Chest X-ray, AP view. Patient: 60 years old, sex M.
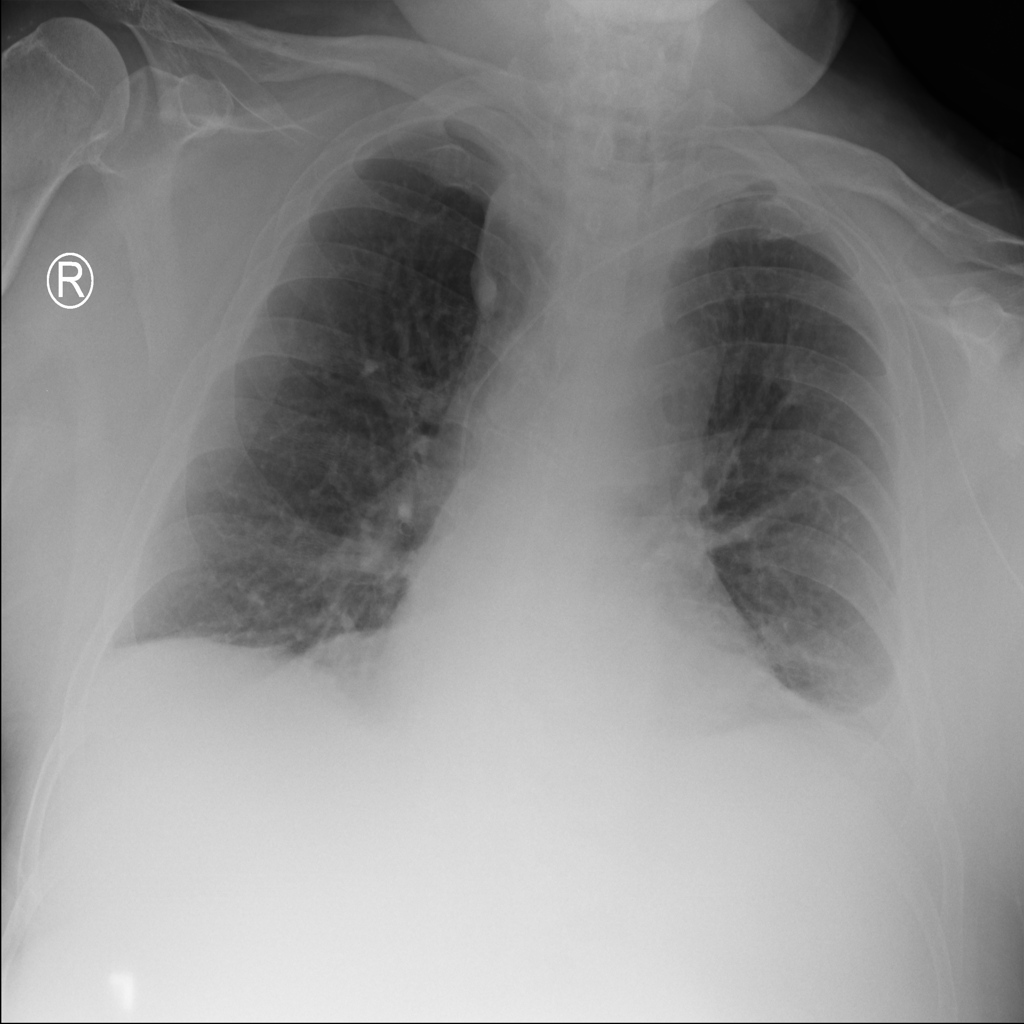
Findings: No Finding